Interaction volume radius: 5 \u00c5
Interaction volume height: 20 \u00c5
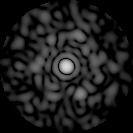
Disorder parameter: 0.8199